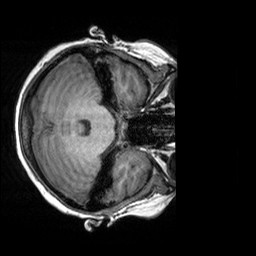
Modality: T1w
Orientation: axial
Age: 25
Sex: female
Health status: healthy
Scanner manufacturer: siemens
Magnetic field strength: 3 T
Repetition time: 2.3 s
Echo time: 0.00303 s